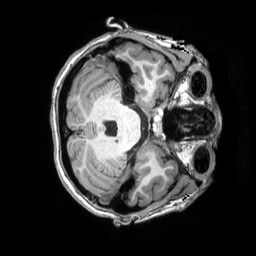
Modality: T1w
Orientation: axial
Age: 19
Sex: female